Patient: sex F, age 36
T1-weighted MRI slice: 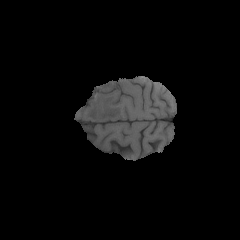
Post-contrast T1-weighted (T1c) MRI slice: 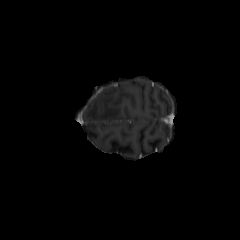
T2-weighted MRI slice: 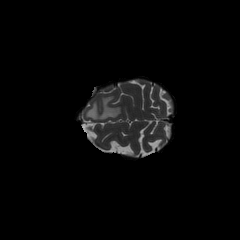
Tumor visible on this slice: yes
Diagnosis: Glioblastoma, IDH-wildtype
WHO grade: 4